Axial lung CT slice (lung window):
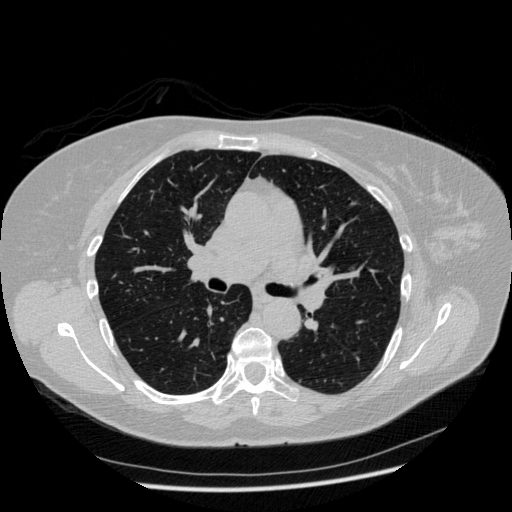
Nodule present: no